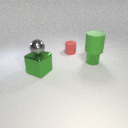
small red rubber cylinder to the left of small green metal cylinder